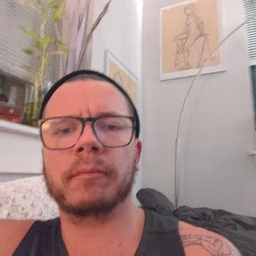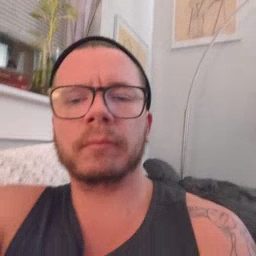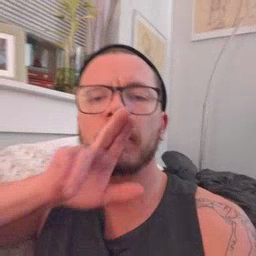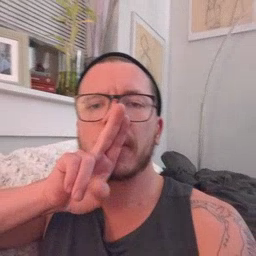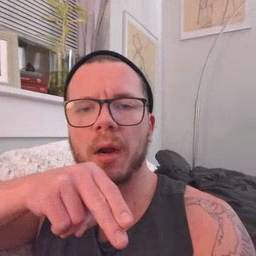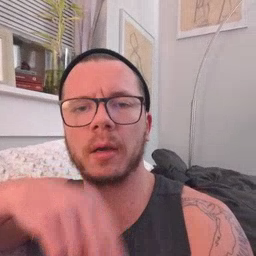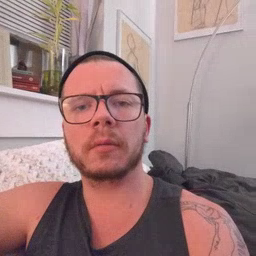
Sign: tongue